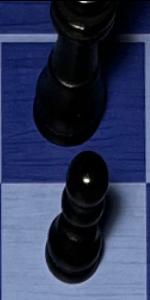
Label: Pawn_Black